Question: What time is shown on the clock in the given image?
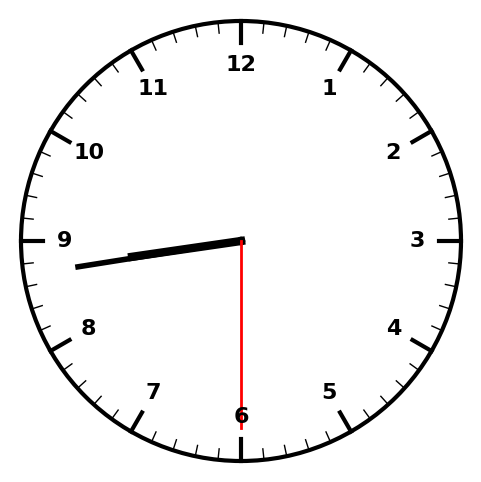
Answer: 08:43:30